【题型】选择题　【知识点】立体几何　【难度】hard
在棱长为 1 的正方体 \(ABCD-A_1B_1C_1D_1\) 中，\(AC \cap BD = O\)，\(E\) 是线段 \(B_1C\)（含端点）上的一动点，则：

\vspace{1em}

\textcircled{1} \(OE \perp BD_1\); \textcircled{2} \(OE \parallel\) 平面 \(A_1C_1D\); \textcircled{3} 三棱锥 \(A_1-BDE\) 的体积是定值;

上述命题中正确的个数是（）

A. 0 个 \quad B. 1 个 \quad C. 2 个 \quad D. 3 个

\vspace{1em}
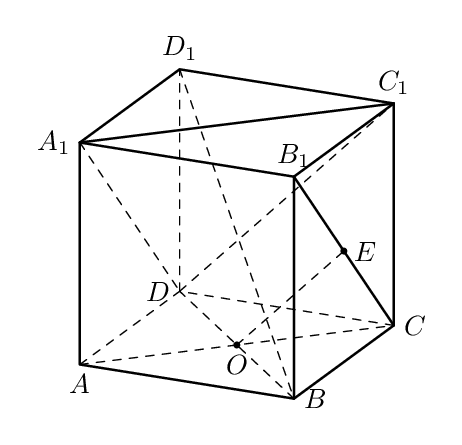
【解答】

\textbf{【答案】} \(\boldsymbol{D}\)

\vspace{1em}

\textbf{【详解】}

对于 \textcircled{1}，因为 \(AB \perp\) 平面 \(BCC_1B_1\)，\(B_1C \subset\) 平面 \(BCC_1B_1\)，则 \(AB \perp B_1C\)，

又因为 \(B_1C \perp BC_1\)，且 \(AB \cap BC_1 = B\)，\(AB, BC_1 \subset\) 平面 \(ABC_1D_1\)，

得 \(B_1C \perp\) 平面 \(ABC_1D_1\)，又 \(BD_1 \subset\) 平面 \(ABC_1D_1\)，所以 \(B_1C \perp BD_1\);

因为 \(B_1B \perp\) 平面 \(ABCD\)，\(AC \subset\) 平面 \(ABCD\)，则 \(B_1B \perp AC\)，

又因为 \(BD \perp AC\)，\(B_1B \cap BD = B\)，\(B_1B, BD \subset\) 平面 \(BB_1D_1D\)，

所以 \(AC \perp\) 平面 \(BB_1D_1D\)，又 \(BD_1 \subset\) 平面 \(BB_1D_1D\)，

所以 \(AC \perp BD_1\)，又 \(B_1C \cap AC = C\)，\(B_1C, AC \subset\) 平面 \(AB_1C\)，所以 \(BD_1 \perp\) 平面 \(AB_1C\)，

又 \(OE \subset\) 平面 \(AB_1C\)，所以 \(OE \perp BD_1\)，故\textcircled{1} 正确;

\vspace{1em}

对于 \textcircled{2}，在正方体 \(ABCD-A_1B_1C_1D_1\) 中，因为 \(A_1B_1 \parallel CD\)，\(A_1B_1 = CD\)，

所以四边形 \(A_1B_1CD\) 是平行四边形，所以 \(A_1D \parallel B_1C\)，

又因为 \(A_1D \not\subset\) 平面 \(AB_1C\)，\(B_1C \subset\) 平面 \(AB_1C\)，所以 \(A_1D \parallel\) 平面 \(AB_1C\)，

同理，\(A_1C_1 \parallel\) 平面 \(AB_1C\)，又 \(A_1D \cap A_1C_1 = A_1\)，\(A_1D, A_1C_1 \subset\) 平面 \(A_1C_1D\)，

所以平面 \(AB_1C \parallel\) 平面 \(A_1C_1D\)，又 \(OE \subset\) 平面 \(AB_1C\)，所以 \(OE \parallel\) 平面 \(A_1C_1D\)，故 \textcircled{2} 正确;

\vspace{1em}

对于 \textcircled{3}，由 \textcircled{2} 知 \(A_1D \parallel B_1C\)，\(B_1C \not\subset\) 平面 \(A_1BD\)，\(A_1D \subset\) 平面 \(A_1BD\)，

所以 \(B_1C \parallel\) 平面 \(A_1BD\)，所以点 \(E\) 到平面 \(A_1BD\) 的距离等于点 \(B_1\) 到平面 \(A_1BD\) 的距离，

所以
\[
V_{A_1-BDE} = V_{E-A_1BD} = V_{B_1-A_1BD} = V_{D-A_1B_1B} = \dfrac{1}{3}S_{\triangle A_1B_1B} \times 1 = \dfrac{1}{3} \times \dfrac{1}{2} \times 1 \times 1 \times 1 = \dfrac{1}{6},
\]
为定值，故 \textcircled{3} 正确;

\vspace{1em}

故选：\(\boldsymbol{D}\).